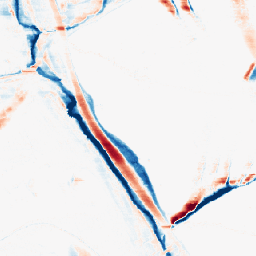
Category: morphological
Decomposition family: morphological_rect
Decomposition parameters: operation: average
width: 20
height: 3
Upsampling method: nearest
Upsampling parameters: scale: 4
Upsampling scale: 4